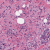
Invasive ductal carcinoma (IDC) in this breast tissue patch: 1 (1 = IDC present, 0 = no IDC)